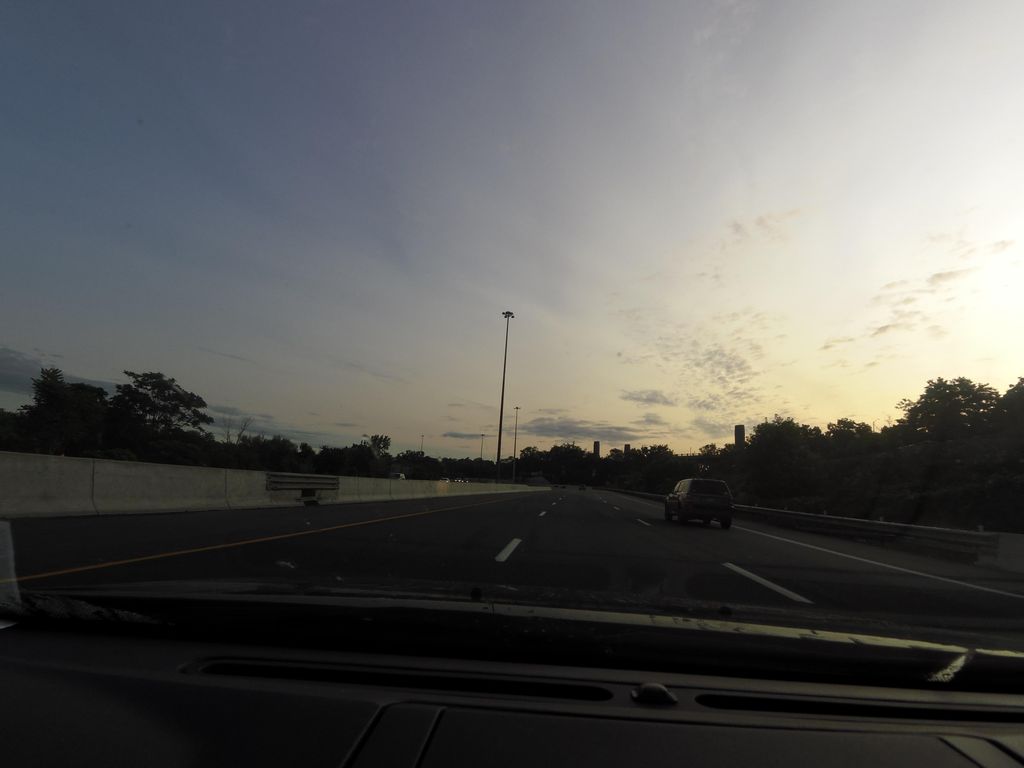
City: hamilton